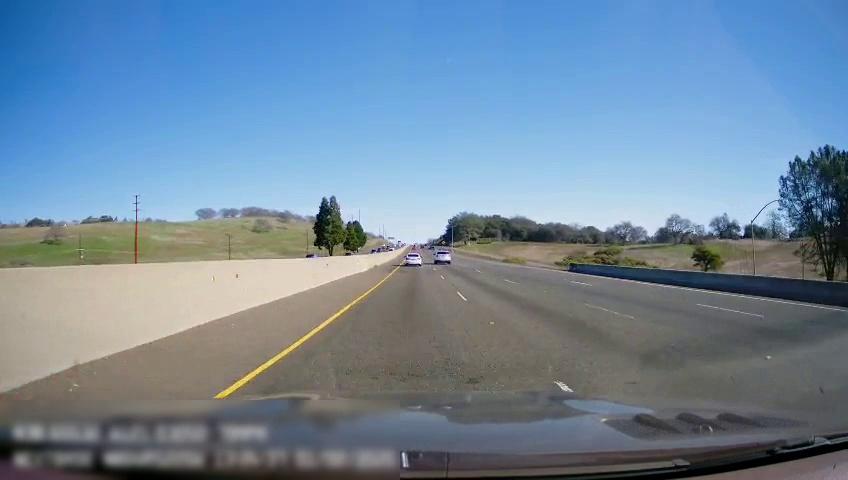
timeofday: Day
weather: Sunny
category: Drivable Space
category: Drivable Space
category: Vehicles | SUV
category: Vehicles | Car
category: Lanes | Current Lane
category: Lanes | Current Lane
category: Lanes | Alternate Lane
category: Lanes | Alternate Lane
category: Lanes | Alternate Lane